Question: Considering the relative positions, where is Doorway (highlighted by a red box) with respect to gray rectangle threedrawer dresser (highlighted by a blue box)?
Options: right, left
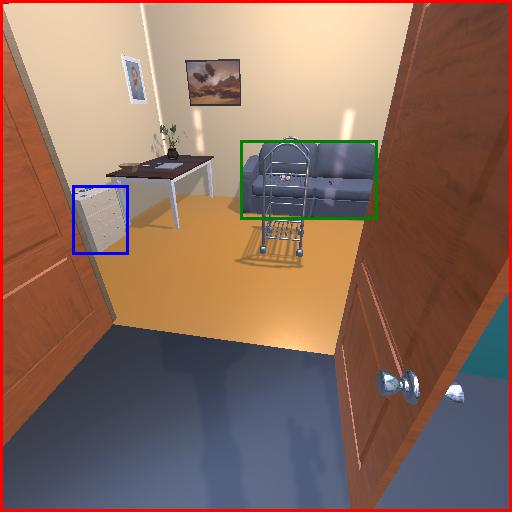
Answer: right